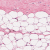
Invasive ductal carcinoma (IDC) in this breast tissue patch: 0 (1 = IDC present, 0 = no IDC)